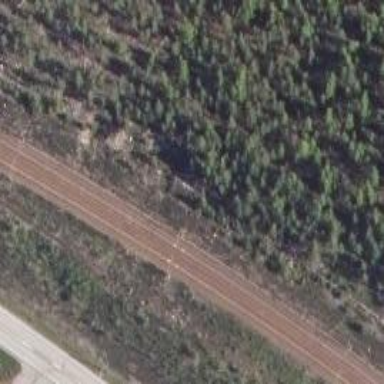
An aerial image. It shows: Railway track with continuous electrified contact line.